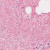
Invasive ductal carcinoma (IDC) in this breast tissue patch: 0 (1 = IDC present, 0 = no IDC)